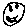
Label: smiley face